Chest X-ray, AP view. Patient: 44 years old, sex M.
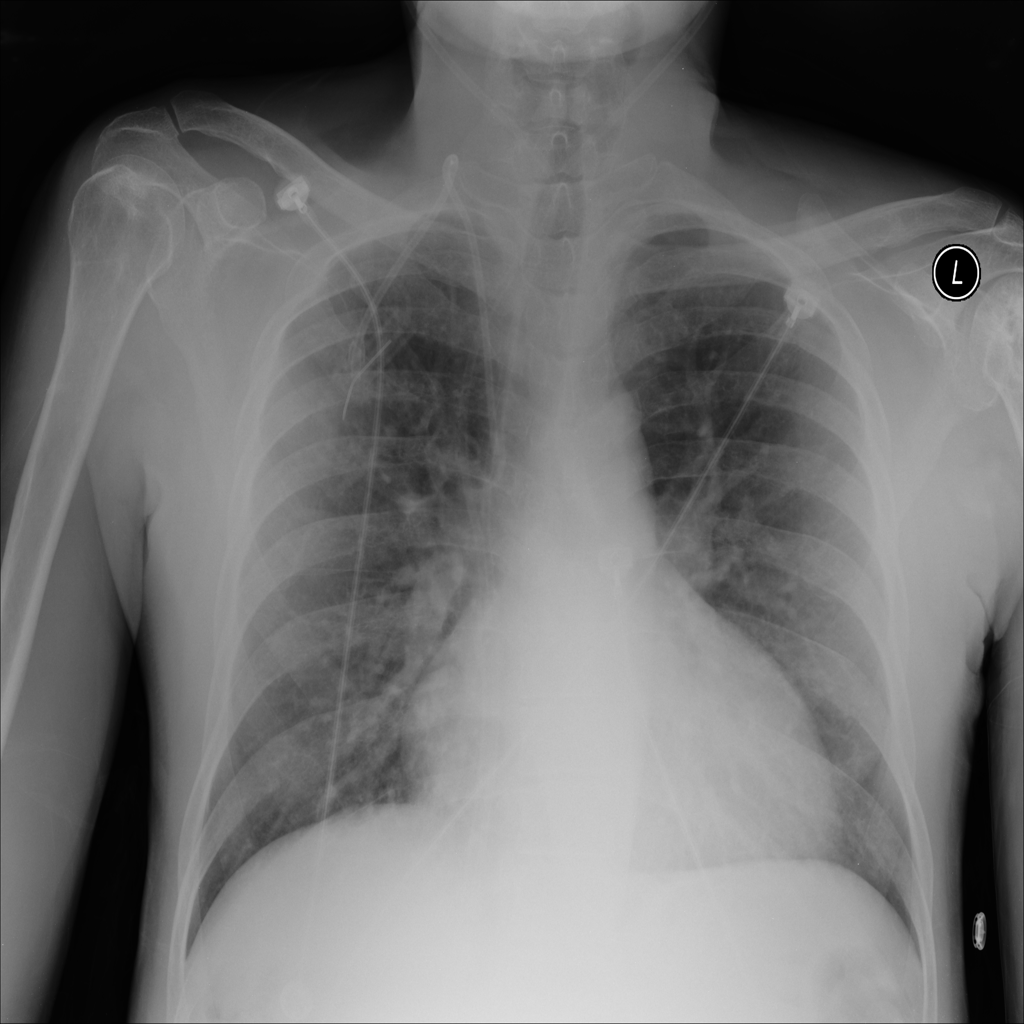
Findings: No Finding